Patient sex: M
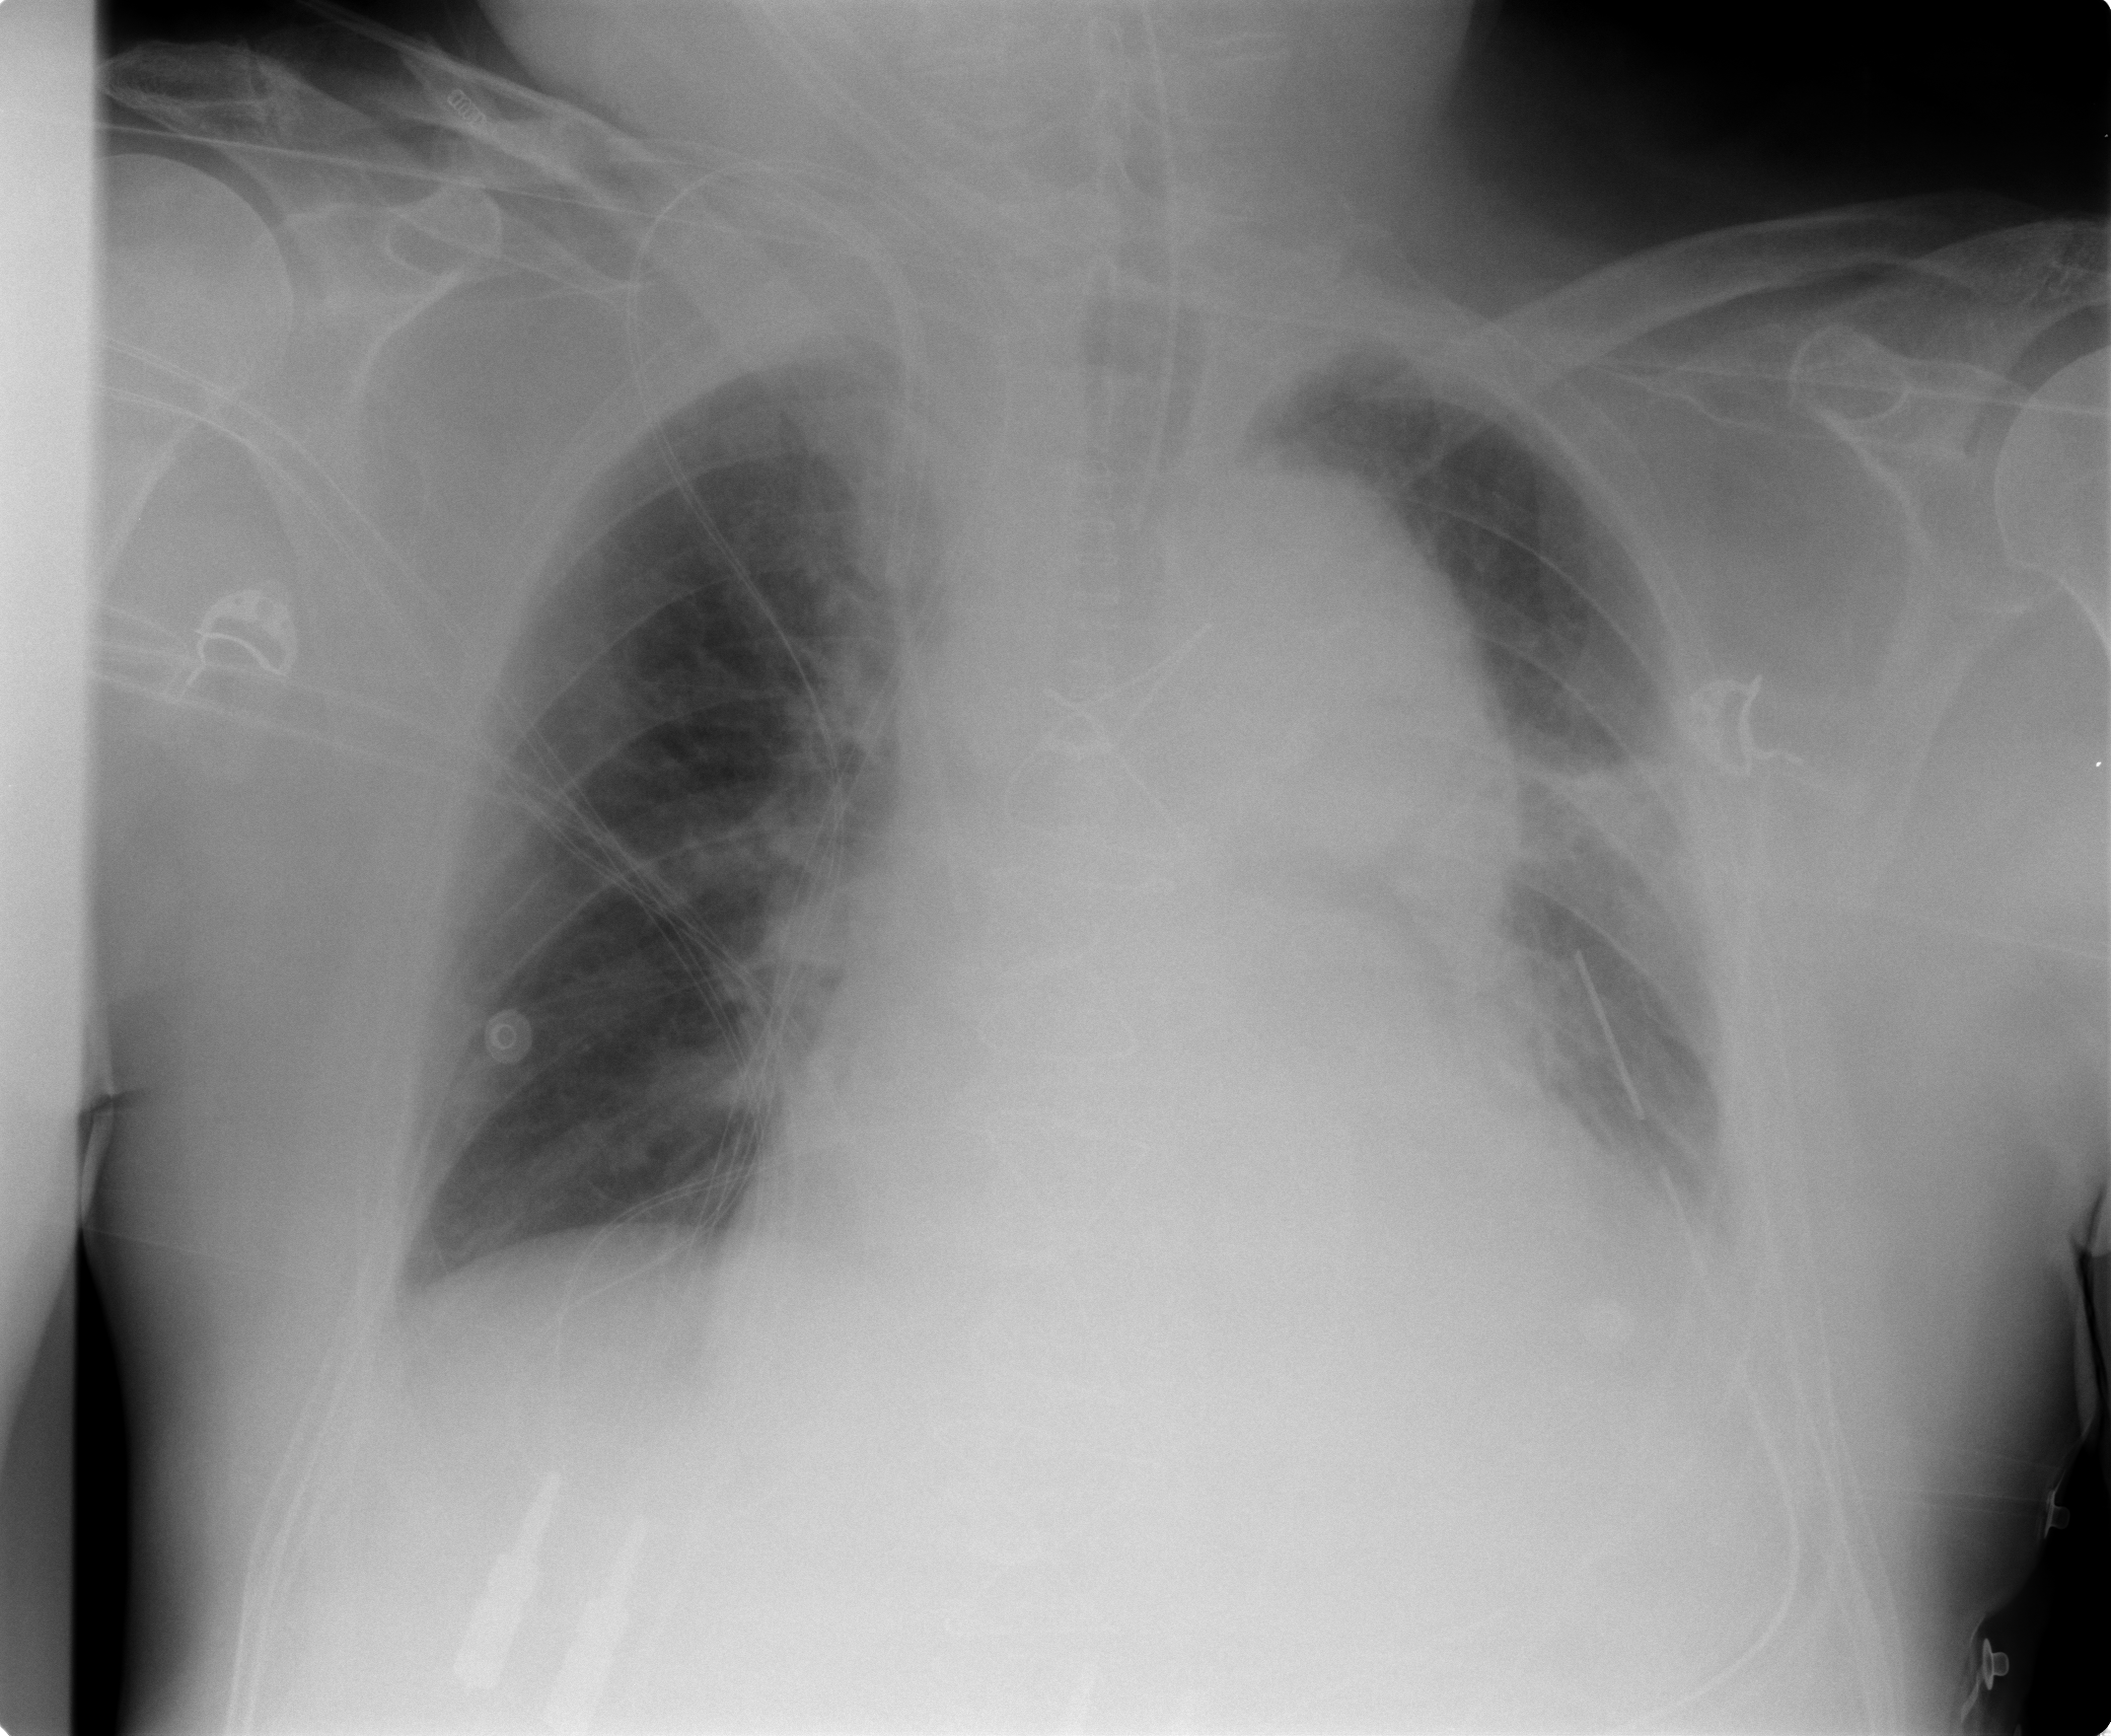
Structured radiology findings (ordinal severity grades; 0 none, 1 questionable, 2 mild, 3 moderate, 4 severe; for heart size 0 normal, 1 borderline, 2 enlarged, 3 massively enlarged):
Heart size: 2
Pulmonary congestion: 0
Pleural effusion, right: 0
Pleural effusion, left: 2
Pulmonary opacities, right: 0
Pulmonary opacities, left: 0
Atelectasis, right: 0
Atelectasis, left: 2